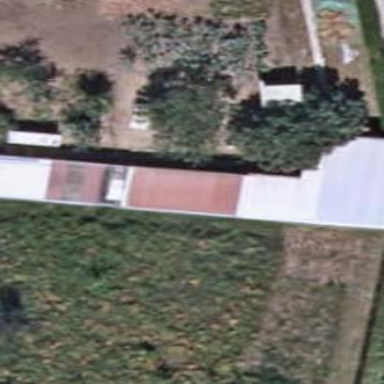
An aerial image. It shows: Shed.